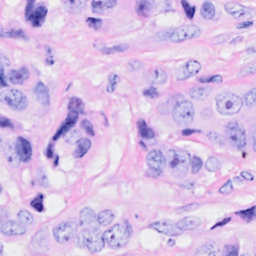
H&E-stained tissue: Breast